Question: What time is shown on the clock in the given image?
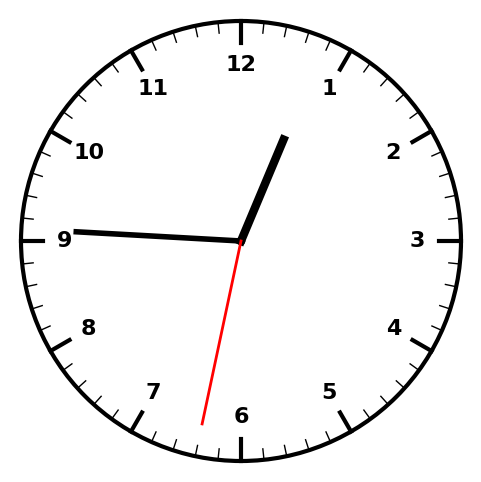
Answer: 12:45:32